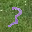
Label: 3